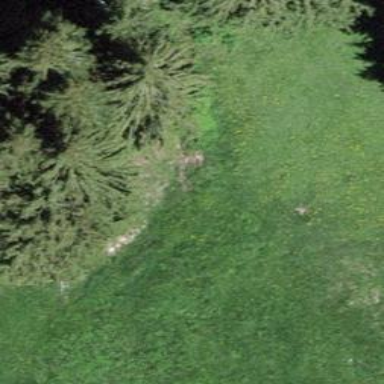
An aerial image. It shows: Hiking trail.